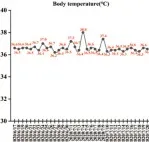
(E, F) Trends in WBC count and body temperature of the patient.
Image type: electrography (ekg)